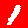
Digit: 1